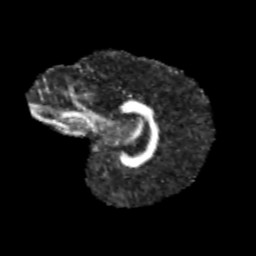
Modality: FA
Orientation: sagittal
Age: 12
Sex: female
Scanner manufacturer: siemens
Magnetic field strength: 3 T
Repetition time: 3.8 s
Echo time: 0.07 s